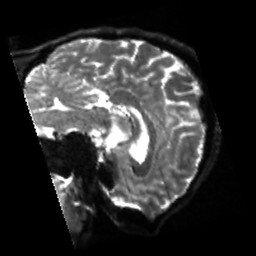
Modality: sbref
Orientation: sagittal
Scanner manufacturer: siemens
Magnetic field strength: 3 T
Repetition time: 4 s
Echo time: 0.0594 s